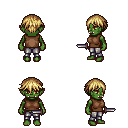
a pixel art fantasy rpg character, female body template, orc, green skin, brown sleeveless shirt, metal pants, blonde short bangs hairstyle, dagger, four views (front, back, left, right), 2x2 character sprite sheet, small pixel art, hard edges, no anti-aliasing